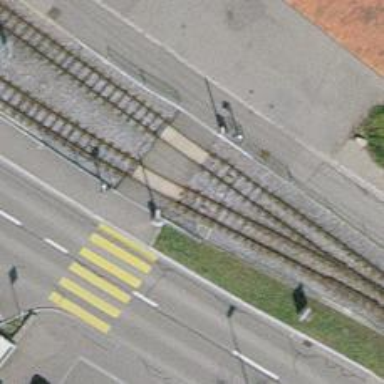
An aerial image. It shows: Railway crossing.